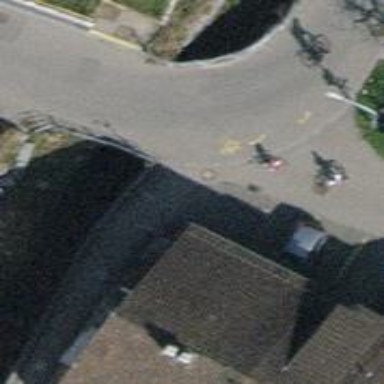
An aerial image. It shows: Cycle barrier.